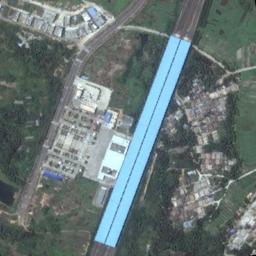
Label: railway_station